Question: >
<URL>
The problem is simple and basic... but I can't find a decent way of handling it.
I have some fields with money values and I need to have both the currency symbol and the decimal value. Here is what I am talking about:

The user will input the value: 1 and then . and then 8 and then 0. The EUR symbol I want it to be visible all time.
What's the best way of achieving this ?
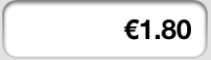
Answer: Try to use a textwatcher :D
<URL>
<URL>
With this u can format the incoming String before its display,
so u can easily append a "EUR" and other stuff